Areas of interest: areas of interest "Zhang's New Home"
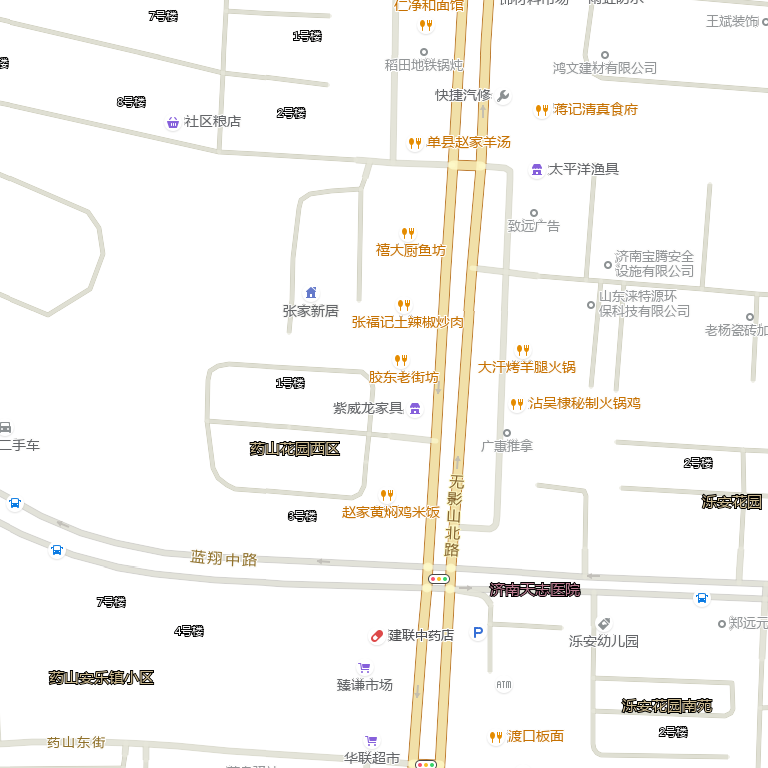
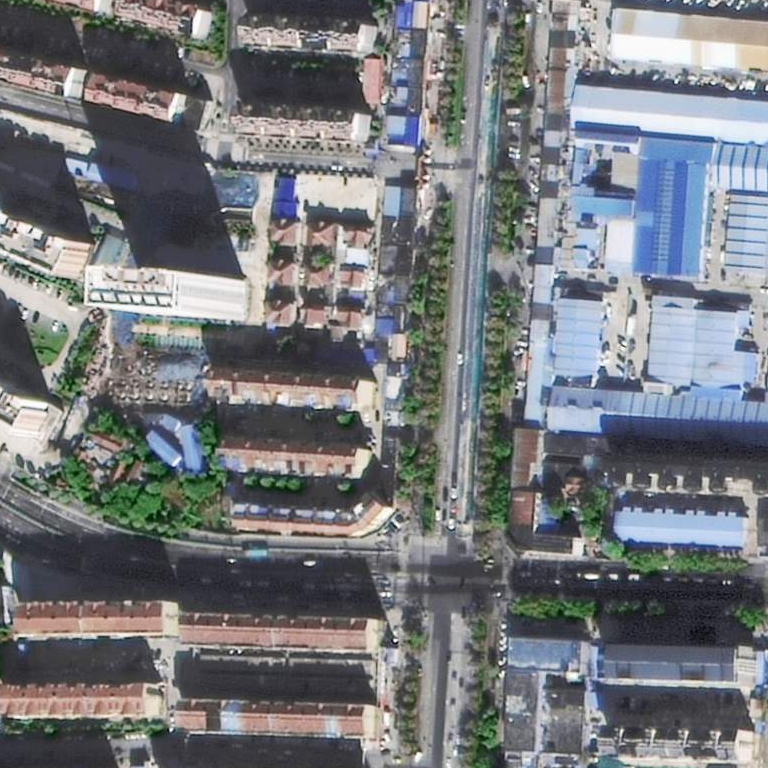